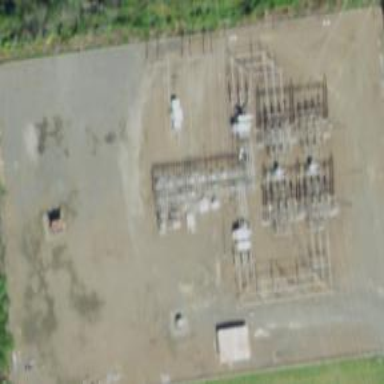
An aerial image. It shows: Switch used for power control.